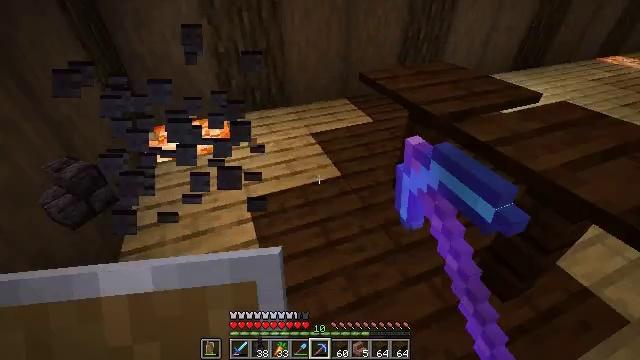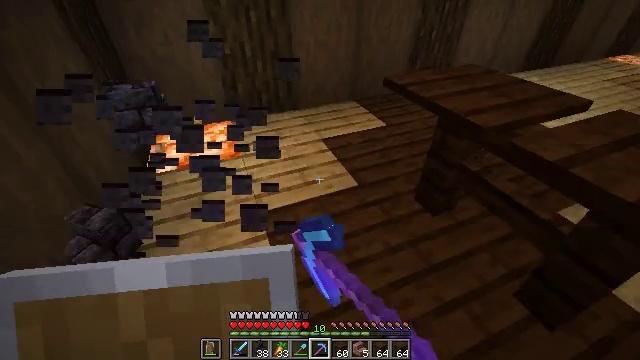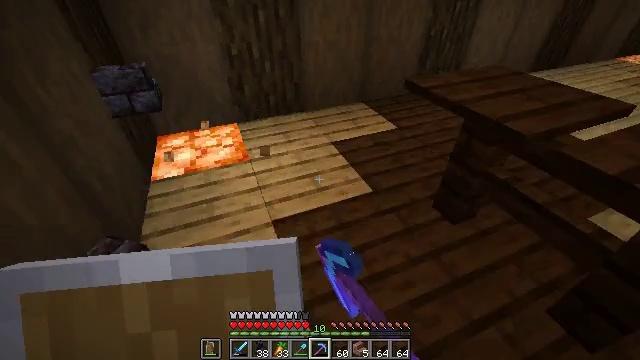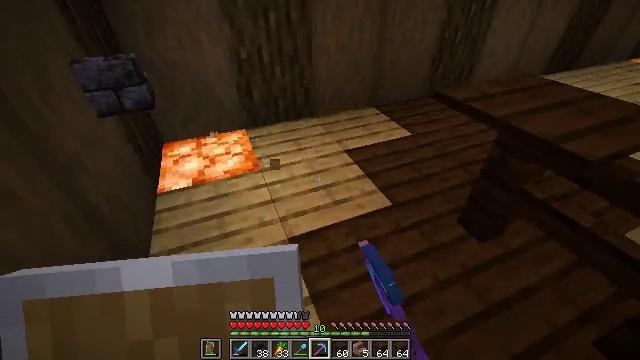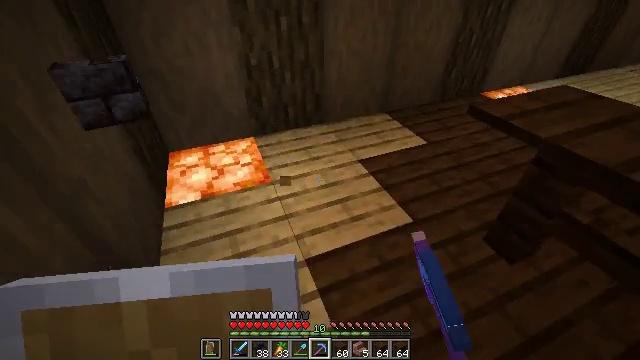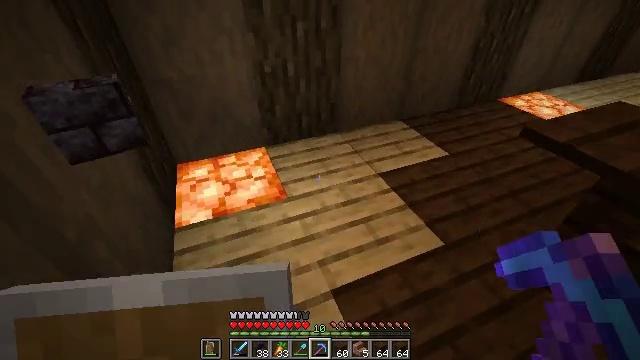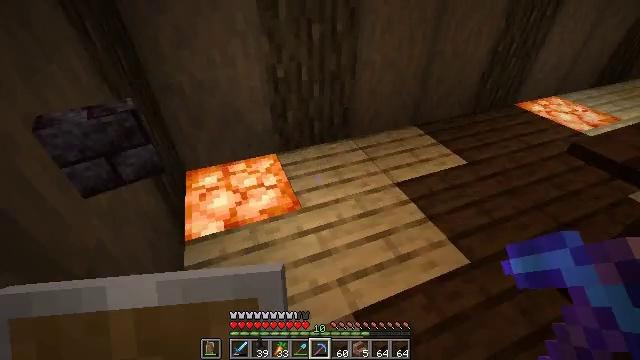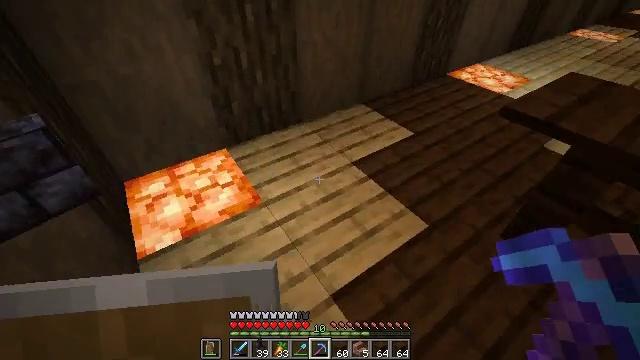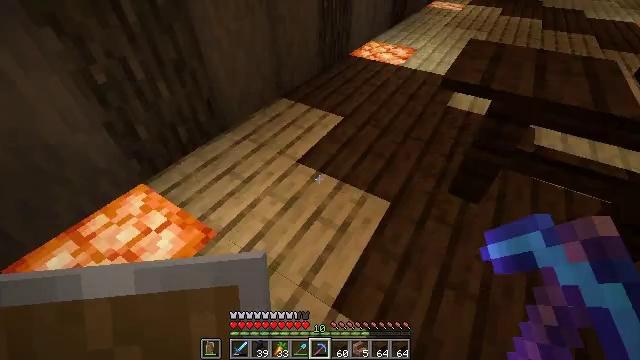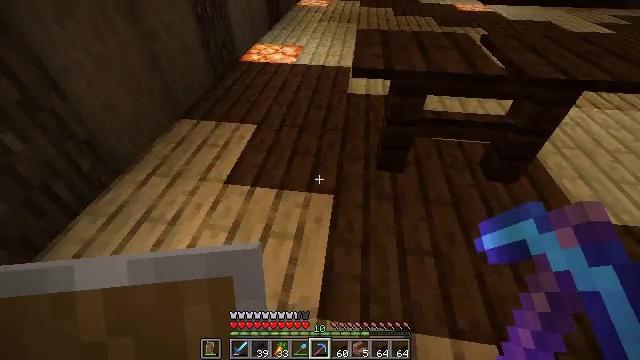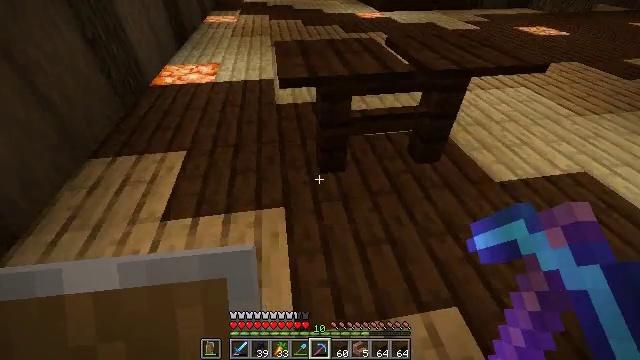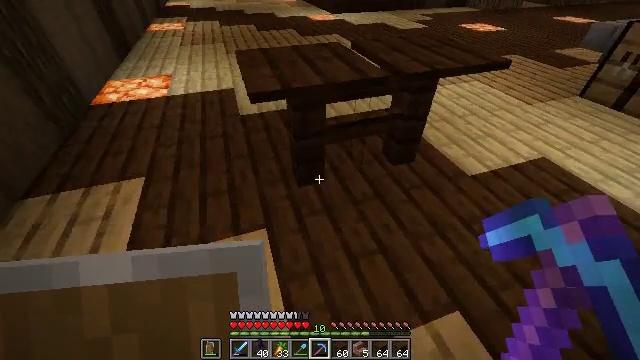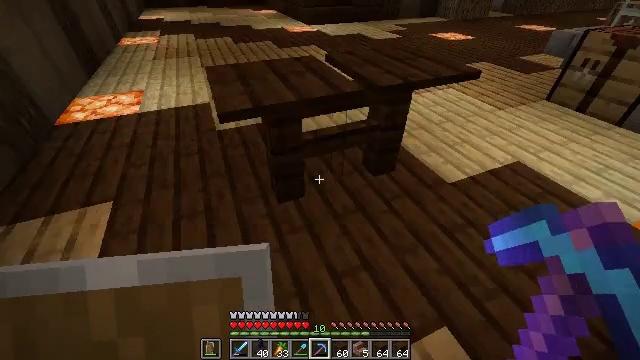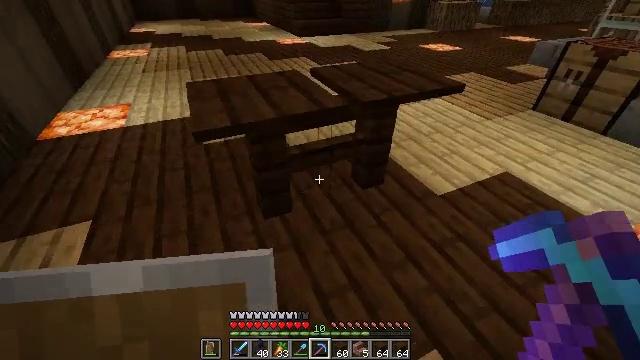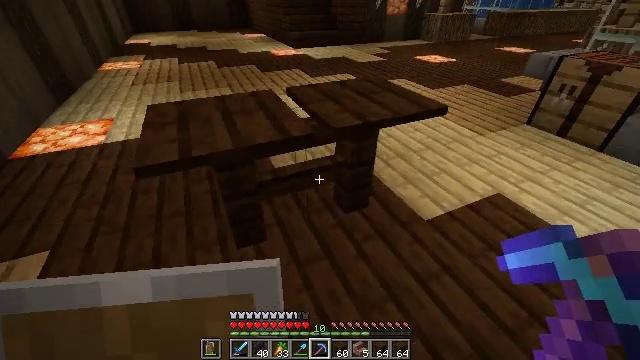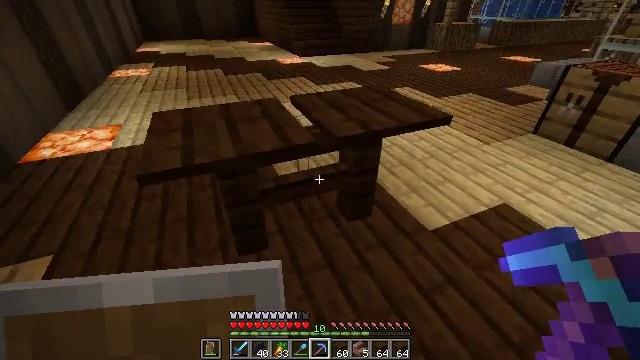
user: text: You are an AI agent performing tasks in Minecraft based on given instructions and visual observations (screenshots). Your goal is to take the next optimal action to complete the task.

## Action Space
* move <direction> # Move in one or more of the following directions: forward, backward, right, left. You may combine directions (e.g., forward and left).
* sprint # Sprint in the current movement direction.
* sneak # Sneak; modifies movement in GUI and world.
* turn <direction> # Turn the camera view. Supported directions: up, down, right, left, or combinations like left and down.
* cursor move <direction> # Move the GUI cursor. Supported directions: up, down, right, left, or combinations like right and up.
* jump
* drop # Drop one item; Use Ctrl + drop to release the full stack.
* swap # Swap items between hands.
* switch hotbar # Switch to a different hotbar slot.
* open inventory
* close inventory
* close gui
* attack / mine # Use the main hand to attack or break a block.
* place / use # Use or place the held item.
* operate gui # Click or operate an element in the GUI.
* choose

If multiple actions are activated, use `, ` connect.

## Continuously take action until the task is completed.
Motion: motion action
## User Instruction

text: Attack the dark oak pressure plate to reclaim it.
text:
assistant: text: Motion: move forward and move left
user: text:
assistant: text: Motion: move forward and move left
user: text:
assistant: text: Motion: move forward and move left
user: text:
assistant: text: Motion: move forward and move left
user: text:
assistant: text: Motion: move forward and move left
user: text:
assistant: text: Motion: move forward and move left
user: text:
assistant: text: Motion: move forward and move left, turn right and down
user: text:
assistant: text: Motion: move forward and move left, turn right and down
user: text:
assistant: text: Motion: move forward and move left, turn right
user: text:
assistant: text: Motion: move forward and move left, turn right and up
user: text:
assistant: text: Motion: move forward and move right, turn right
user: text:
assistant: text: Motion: move right, turn right and up
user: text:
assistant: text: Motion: move forward and move right, turn right and up
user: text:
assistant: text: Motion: move forward and move right, turn up
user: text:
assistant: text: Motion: move forward and move right, turn left and up
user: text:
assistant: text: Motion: move forward and move right, turn left and up
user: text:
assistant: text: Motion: move forward and move right, turn left and up
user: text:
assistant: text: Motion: move forward and move right, turn left and up
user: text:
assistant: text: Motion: turn left and up
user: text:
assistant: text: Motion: open inventory
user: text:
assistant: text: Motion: cursor move right, open inventory
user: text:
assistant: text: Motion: sneak, cursor move right and down, open inventory
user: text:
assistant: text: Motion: sneak, cursor move right and down
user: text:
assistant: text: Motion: sneak
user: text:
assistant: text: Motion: sneak
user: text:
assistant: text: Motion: sneak
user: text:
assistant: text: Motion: sneak
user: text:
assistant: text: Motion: sneak, cursor move left
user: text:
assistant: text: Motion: sneak, cursor move right
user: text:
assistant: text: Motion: sneak, cursor move right